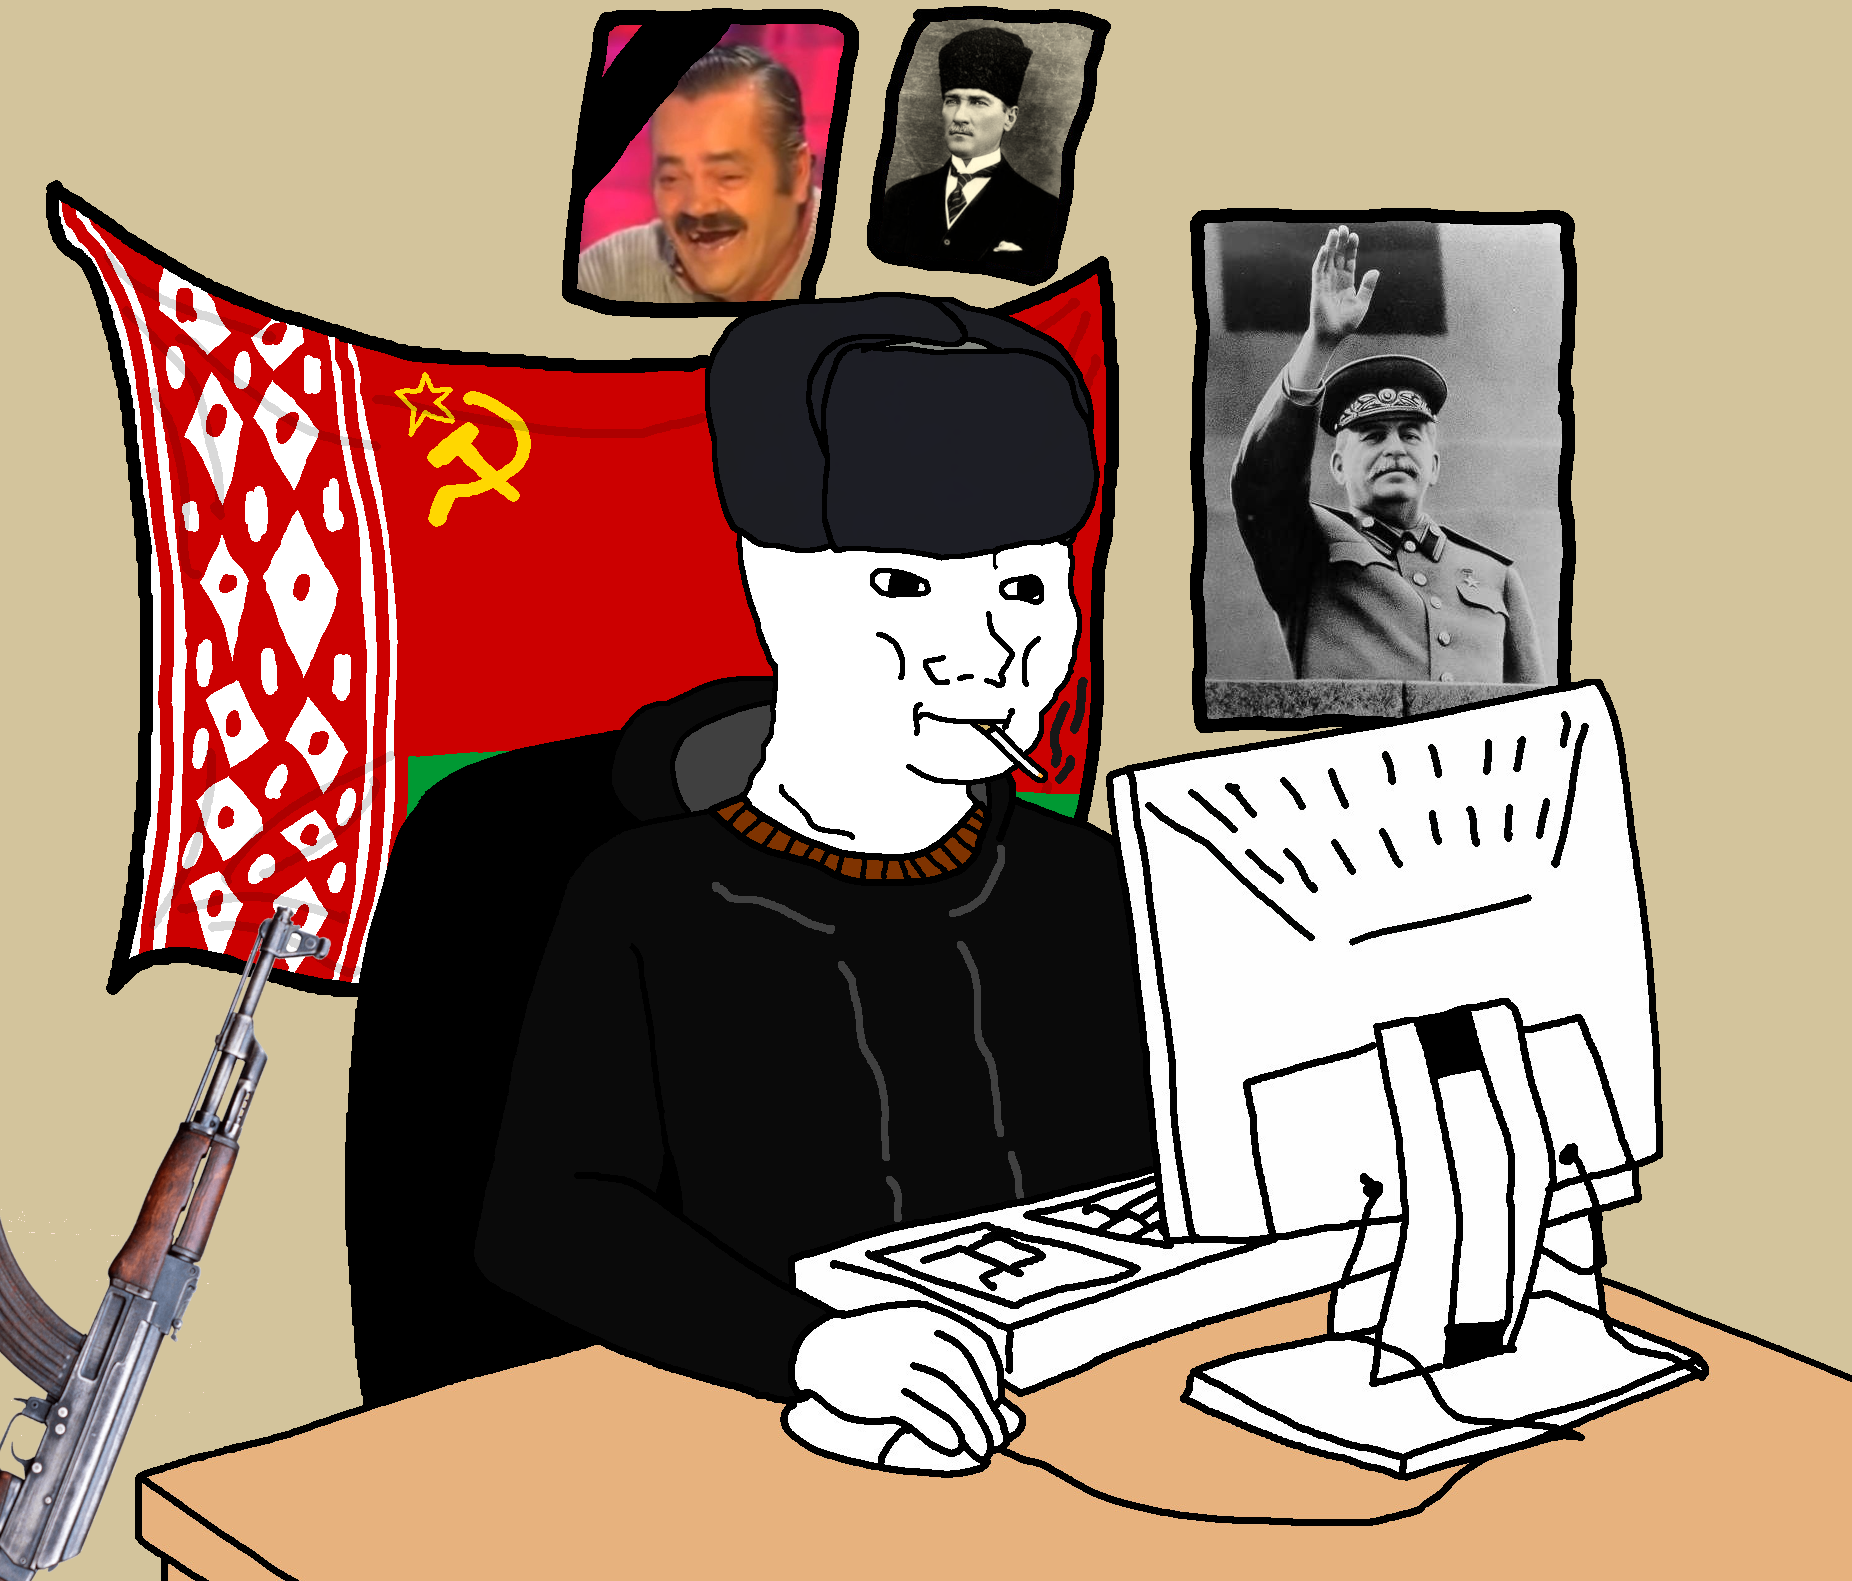
Label: 5_Wojak_with_Background